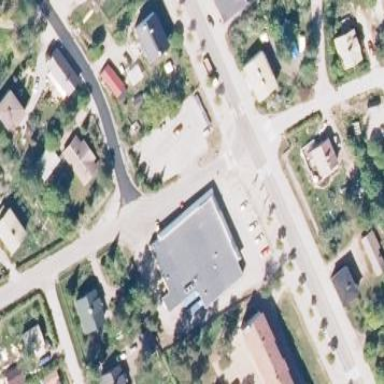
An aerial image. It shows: Commercial building housing supermarket.